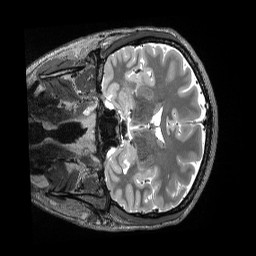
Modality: T2w
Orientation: coronal
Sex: male
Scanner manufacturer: siemens
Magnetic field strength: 3 T
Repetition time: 3.2 s
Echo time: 0.563 s